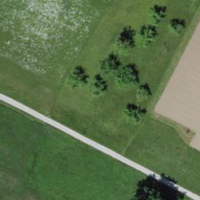
EUNIS habitat code: 24
Species observed at this site:
Motacilla alba
Knautia arvensis
Tragopogon orientalis
Dactylorhiza majalis
Sturnus vulgaris